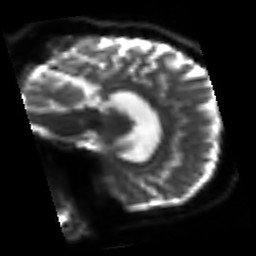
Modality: sbref
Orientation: sagittal
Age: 31
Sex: female
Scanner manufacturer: siemens
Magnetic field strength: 3 T
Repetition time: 3.2 s
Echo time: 0.081 s